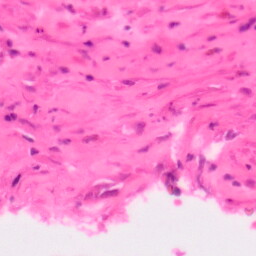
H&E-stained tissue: Colon